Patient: sex F, age 71
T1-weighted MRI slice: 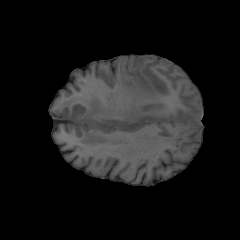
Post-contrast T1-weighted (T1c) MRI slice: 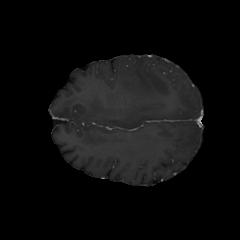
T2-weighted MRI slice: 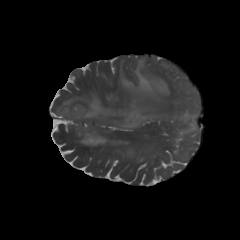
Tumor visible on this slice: yes
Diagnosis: Glioblastoma, IDH-wildtype
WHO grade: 4